Question: I can't figure how to write this in HIVE correctly, any tips?

Here's my code that doesn't work.
'''
(Create table new as
SELECT num_visits, entry, month, year, clinic , city
sum (num_visit, entry)
Group by num_visits, entry, month, year, clinic , city
FROM old
);
'''
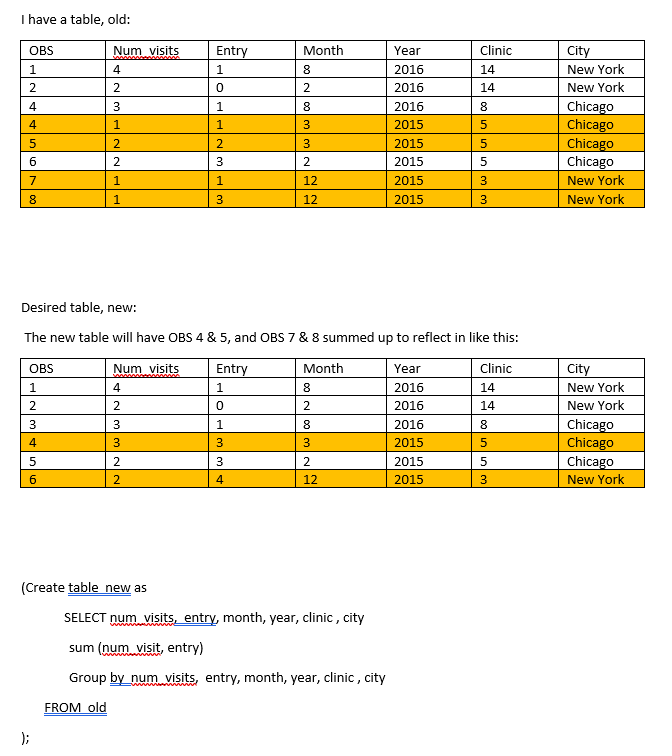
Answer: It looks like the logic you want is:
'''
select
sum(num_visits),
sum(entry),
month,
year,
clinic,
city
from old
group by month, year, clinic, city
'''
This groups together rows that have the same '(month, year, clinic, city)', while summing 'num_visit' and 'entry'.